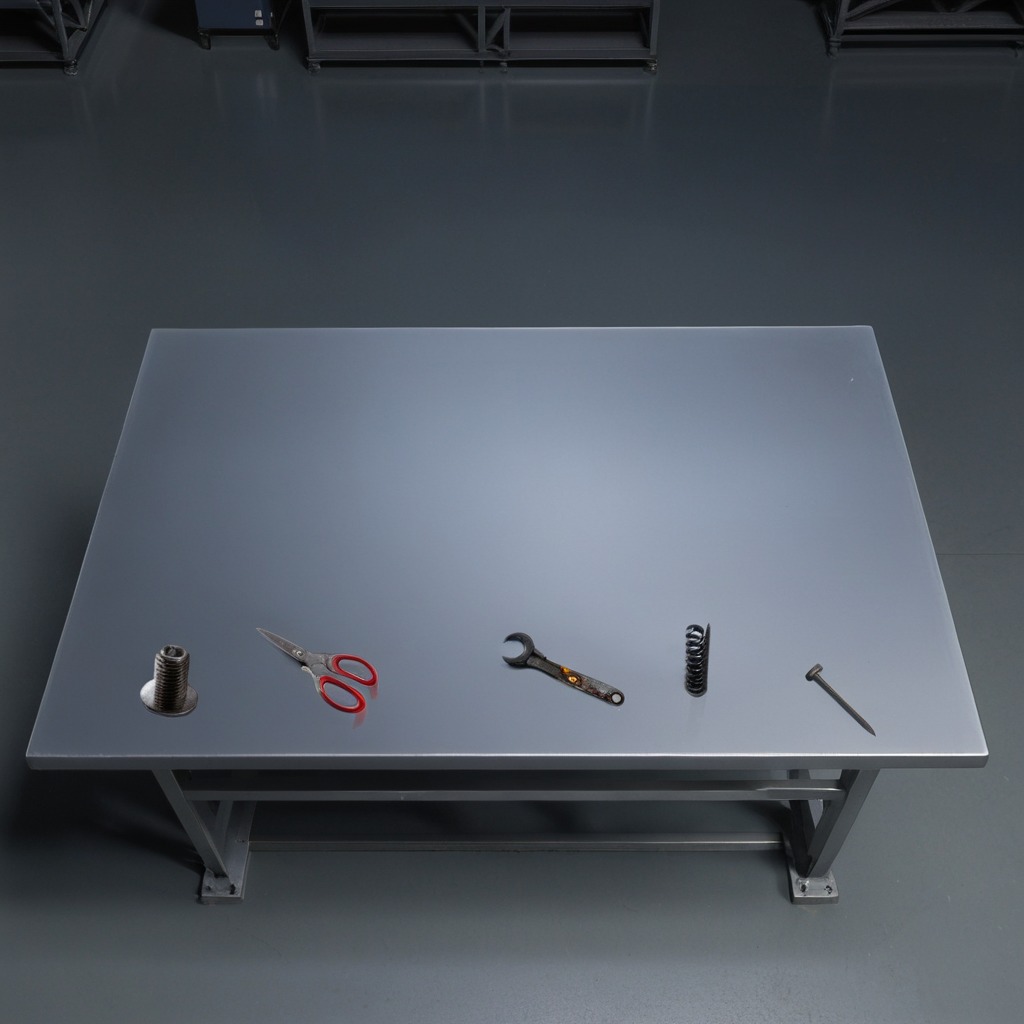
A metal machine screw, an iron nail, a coiled metal spring, a pair of scissors, and a wrench are lying on the tabletop.